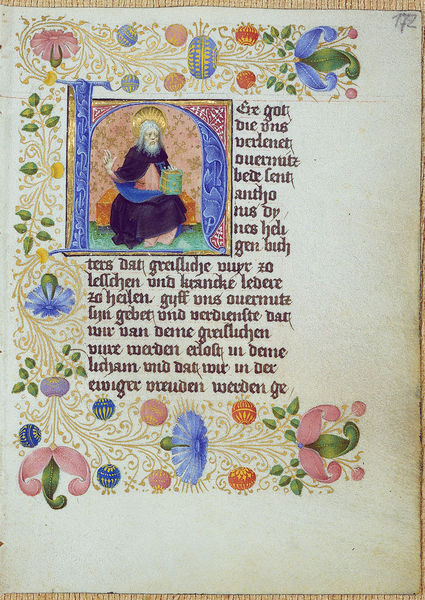
Titel: Lochner-Gebetsbuch
Künstler: Stefan Lochner
Institution: Darmstadt, Universitäts- und Landesbibliothek
Schlagwörter: blau, blätter, gott, mann, weiß, grün, sitzen, blume, blumen, bunt, blüte, blüten, rot, alt, bart, bibel, mensch, bild, gewand, pflanze, rosa, schrift, floral, verzierung, pink, buch, druck, illustration, text, buchstabe, buchstaben, initiale, kugeln, ranke, buchseite, heiligenschein, christus, jesus, brief, antik, heiliger, lilien, quadrat, handschrift, dokument, latein, buchmalerei, seitenwunde, seitenzahl, h, gottesgebote, 172